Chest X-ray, AP view. Patient: 17 years old, sex F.
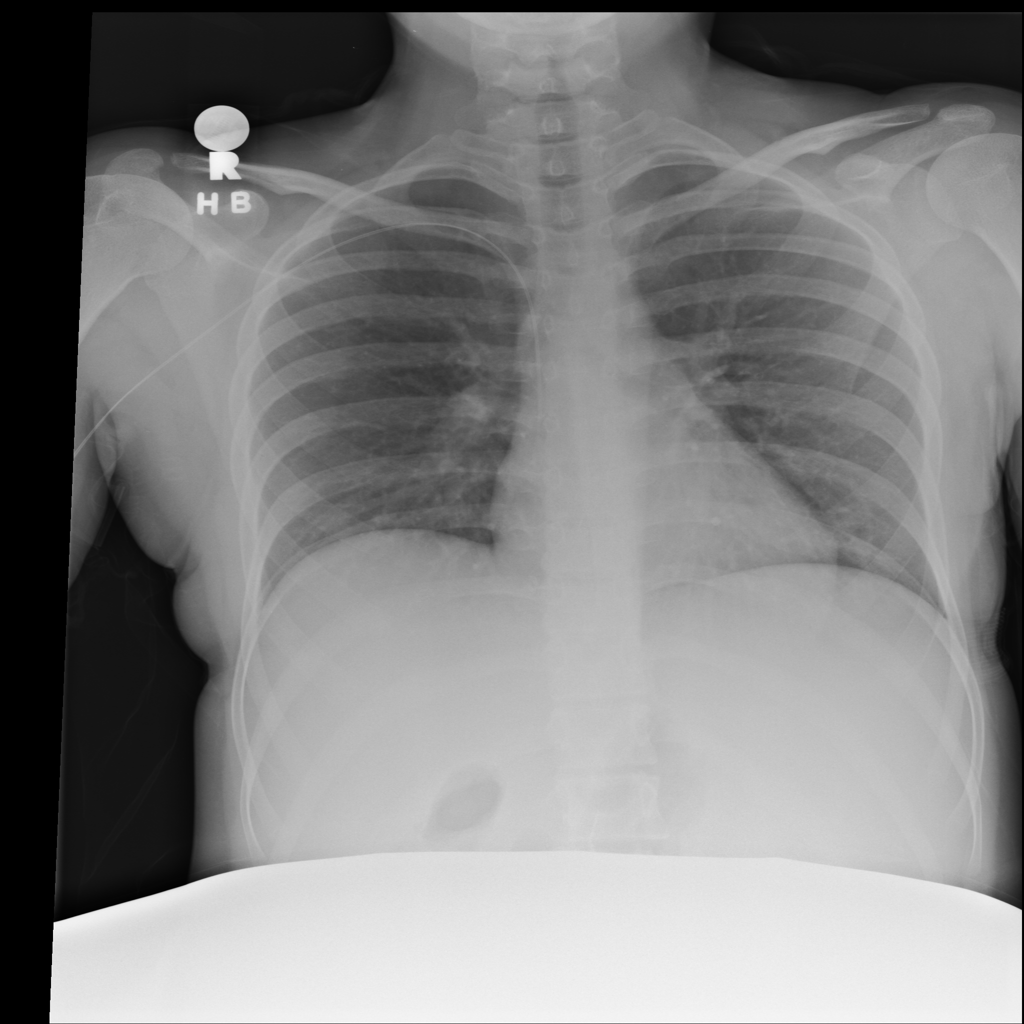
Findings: No Finding